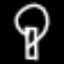
Label: mushroom